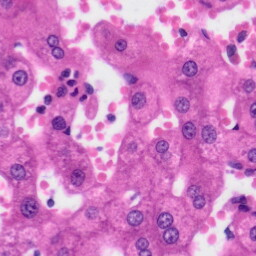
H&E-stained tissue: Liver